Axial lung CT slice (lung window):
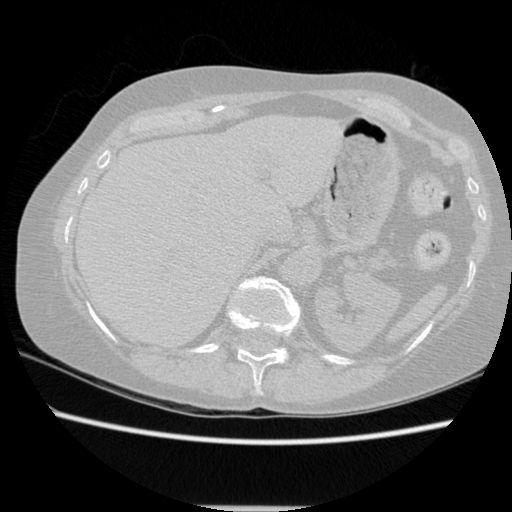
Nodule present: no